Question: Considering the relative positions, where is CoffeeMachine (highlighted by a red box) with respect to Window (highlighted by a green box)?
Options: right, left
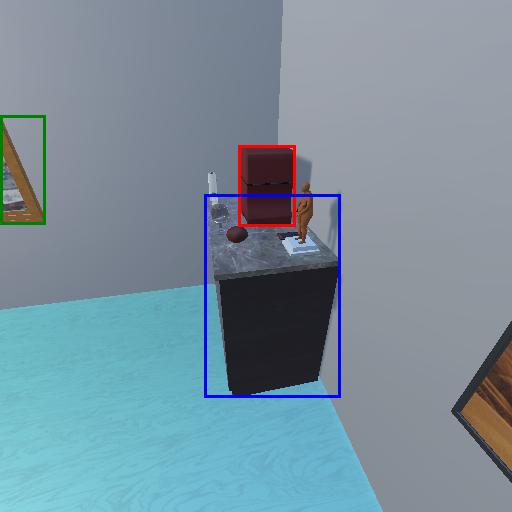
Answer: right